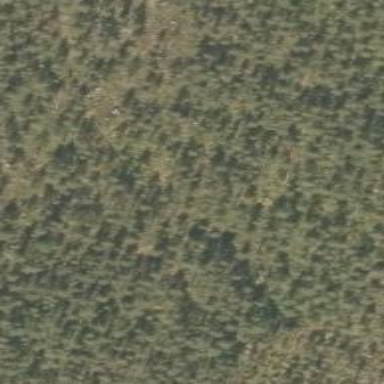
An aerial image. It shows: Woodland with needle-leaved trees.